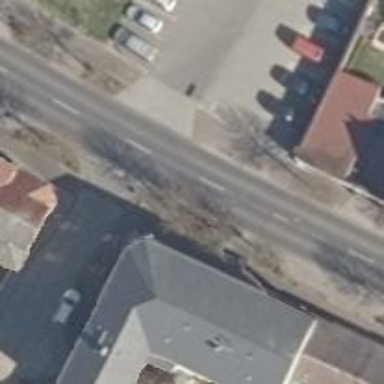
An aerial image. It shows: Residential road with parallel parking on the right side of the street.